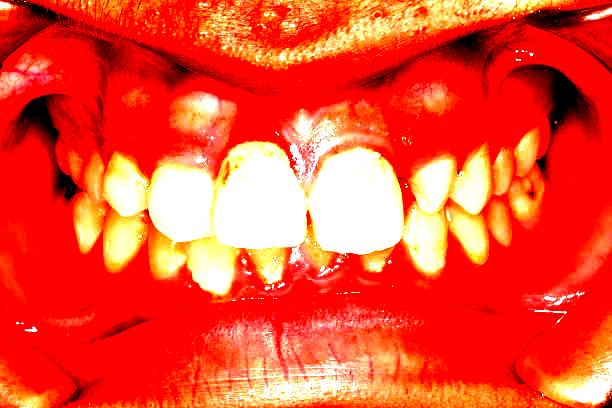
Condition: Gingivitis